Question:
Well I have two imageviews and they look like this.
I want to add a TouchListener to just imageview1. but Listener not working properly.
I am adding imageview2 to
'''
android:focusable="false"
'''
but not working again
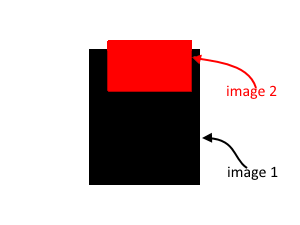
Answer: Try this. It works for me correctly even when you click on imageview2. MainActivity onCreate():
'''
protected void onCreate(Bundle savedInstanceState) {
super.onCreate(savedInstanceState);
setContentView(R.layout.activity_main);
ImageView imageView1 = (ImageView) findViewById(R.id.imageview1);
imageView1.setOnTouchListener(new OnTouchListener() {
@Override
public boolean onTouch(View v, MotionEvent event) {
// TODO Auto-generated method stub
Log.i("imageviewandontouchlistener", "imageView1 onTouch");
return false;
}
});
}
'''
And in your Layout XML:
'''
<FrameLayout
android:layout_width="wrap_content"
android:layout_height="wrap_content" >
<ImageView
android:id="@+id/imageview1"
android:layout_width="wrap_content"
android:layout_height="wrap_content"
android:src="@drawable/image1"/>
<ImageView
android:id="@+id/imageview2"
android:layout_width="wrap_content"
android:layout_height="wrap_content"
android:src="@drawable/image2" />
</FrameLayout>
'''